Question: Here is the button gradient I'm trying to build with just CSS gradients:

This would typically be pretty easy to do, but as you can see, the gradient at the top looks more like a large clipped radial gradient since it dips down in the middle a bit and doesn't extend all the way to the edges.
So, any ideas how to pull this off with CSS?
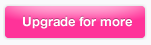
Answer: In css the radial background center cannot lie outside it's container, but you can offset the radial background through positioning a child element with the gradient. Basically you are looking to do something like this:

which is close to simshaun's excellent solution. But, since I love challenges I wanted to try something with zero extra markup, I came up with this:

<URL>
Which comes pretty close to your to your solution with zero extra markup. It's just a linear gradient with an inset shadow that attenuates the left and rightmost edges of the button.